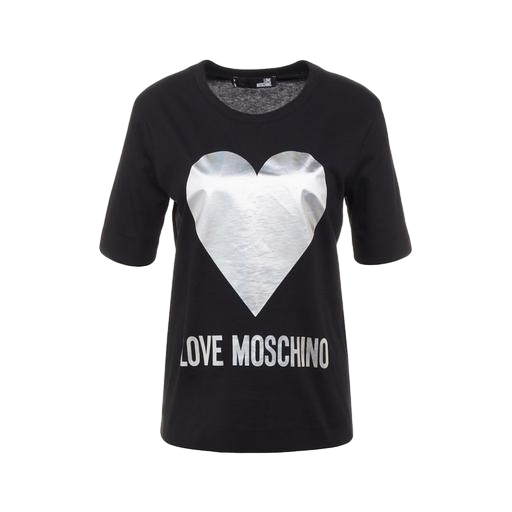
black heart print t-shirt, women's black heart logo t-shirt, heart print t-shirt, white background